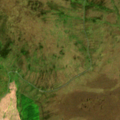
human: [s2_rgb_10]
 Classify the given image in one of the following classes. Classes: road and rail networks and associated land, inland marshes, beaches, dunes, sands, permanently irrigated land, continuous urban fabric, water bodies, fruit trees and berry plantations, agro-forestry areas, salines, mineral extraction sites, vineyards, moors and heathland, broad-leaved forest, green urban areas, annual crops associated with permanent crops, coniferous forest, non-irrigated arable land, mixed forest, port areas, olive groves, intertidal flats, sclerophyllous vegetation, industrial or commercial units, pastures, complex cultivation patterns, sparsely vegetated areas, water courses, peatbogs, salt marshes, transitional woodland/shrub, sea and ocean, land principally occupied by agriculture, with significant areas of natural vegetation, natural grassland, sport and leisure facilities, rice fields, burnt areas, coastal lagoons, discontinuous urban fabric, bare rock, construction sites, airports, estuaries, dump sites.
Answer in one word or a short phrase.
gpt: transitional woodland/shrub, peatbogs